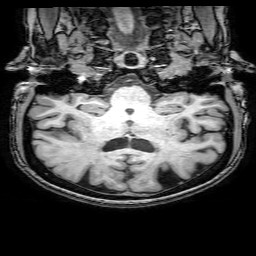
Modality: T1w
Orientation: sagittal
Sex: female
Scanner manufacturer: philips
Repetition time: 0.008119 s
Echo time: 0.00371 s